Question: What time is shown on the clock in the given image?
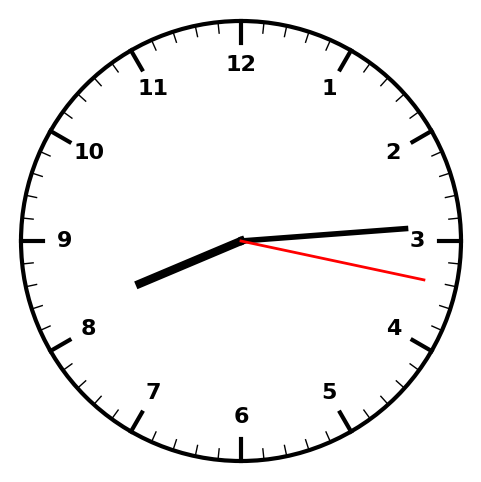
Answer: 08:14:17